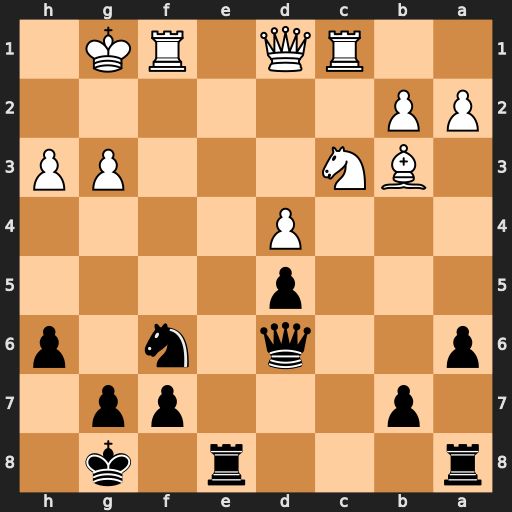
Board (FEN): r3r1k1/1p3pp1/p2q1n1p/3p4/3P4/1BN3PP/PP6/2RQ1RK1
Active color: b
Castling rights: -
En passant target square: -
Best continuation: Qxg3+ Kh1 Qxh3+